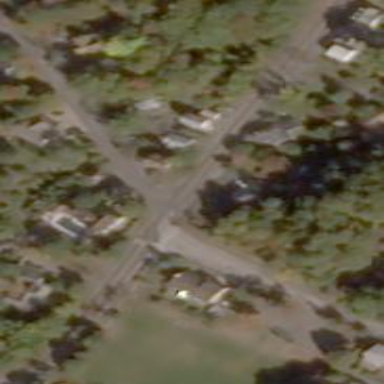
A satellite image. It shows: Marked road crossing.